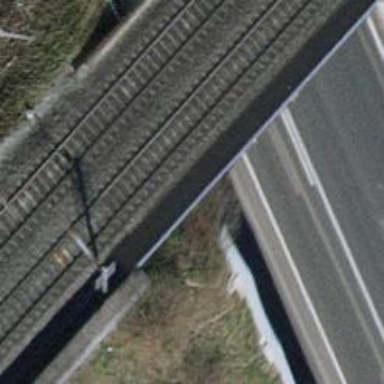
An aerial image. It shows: Bridge over electrified railway with contact line.